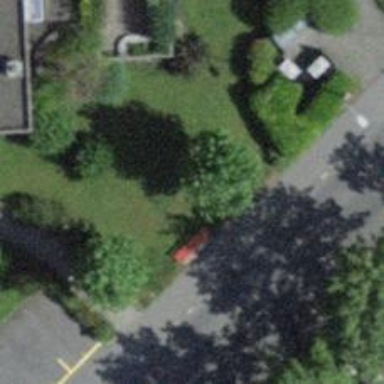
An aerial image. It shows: Red bench.